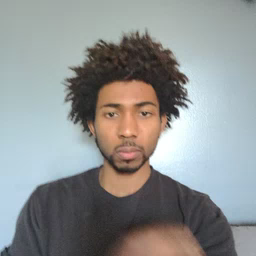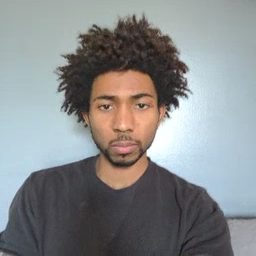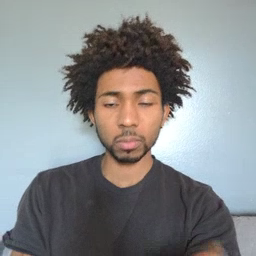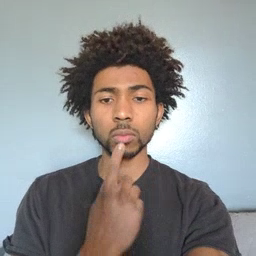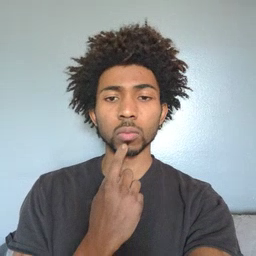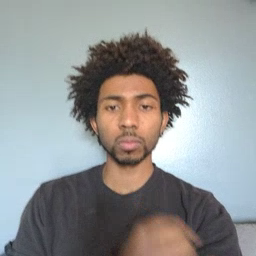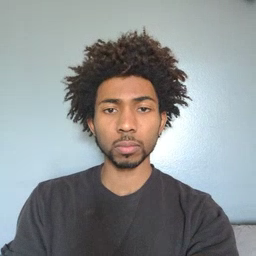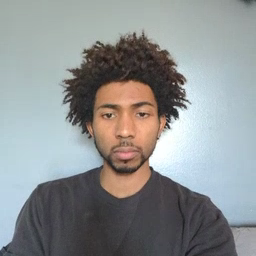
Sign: red